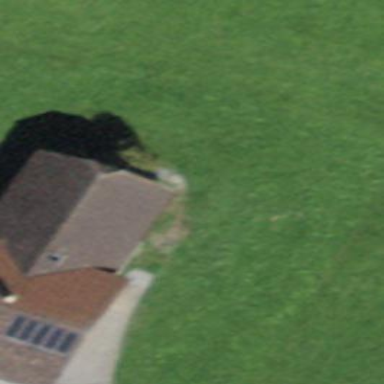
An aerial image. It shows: Barn.